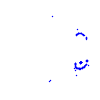
Particle: kaon